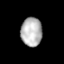
Tissue: lung
Cell type: Others
Senescence score: 0.1897
Nuclear area (px): 596
Mean DAPI intensity: 182.101